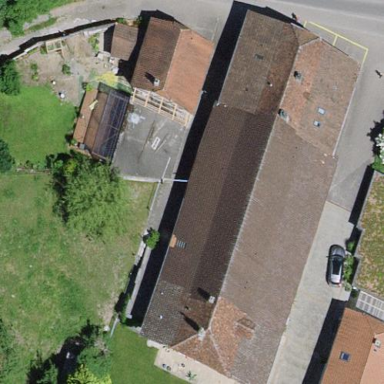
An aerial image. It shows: Farm building.